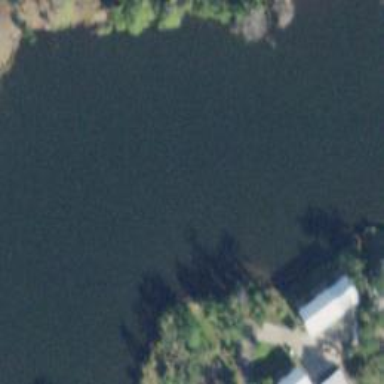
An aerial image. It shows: Lake with natural water.